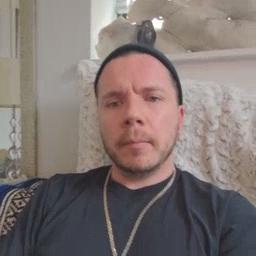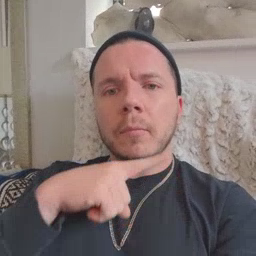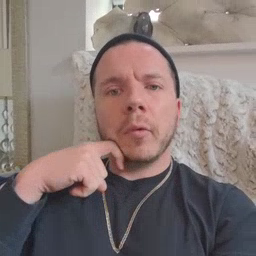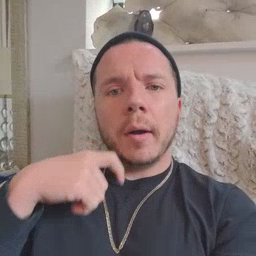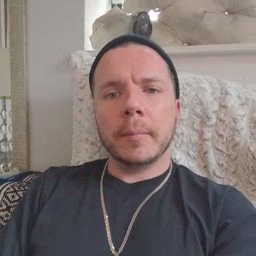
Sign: dry